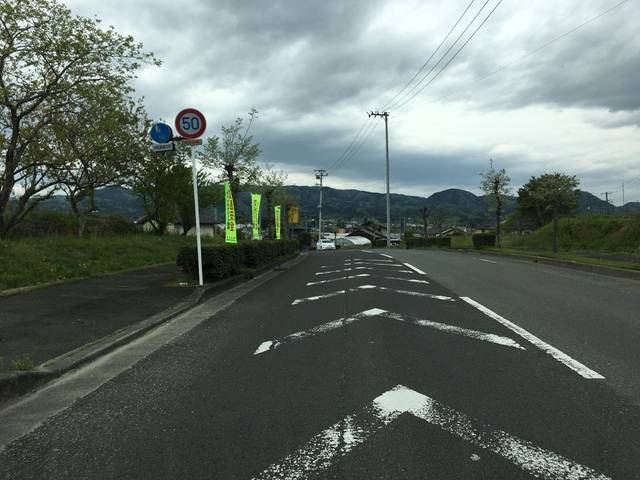
Region: Japan
Coordinates: 37.807, 140.915